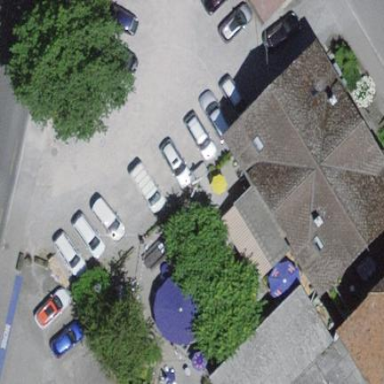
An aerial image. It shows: Restaurant building.